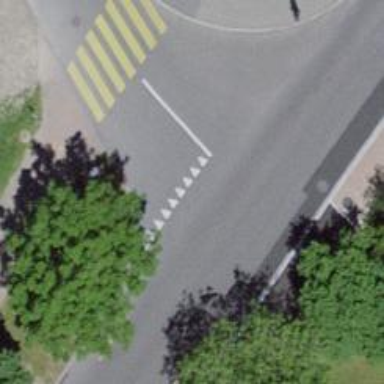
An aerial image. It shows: Road with "give way" sign.